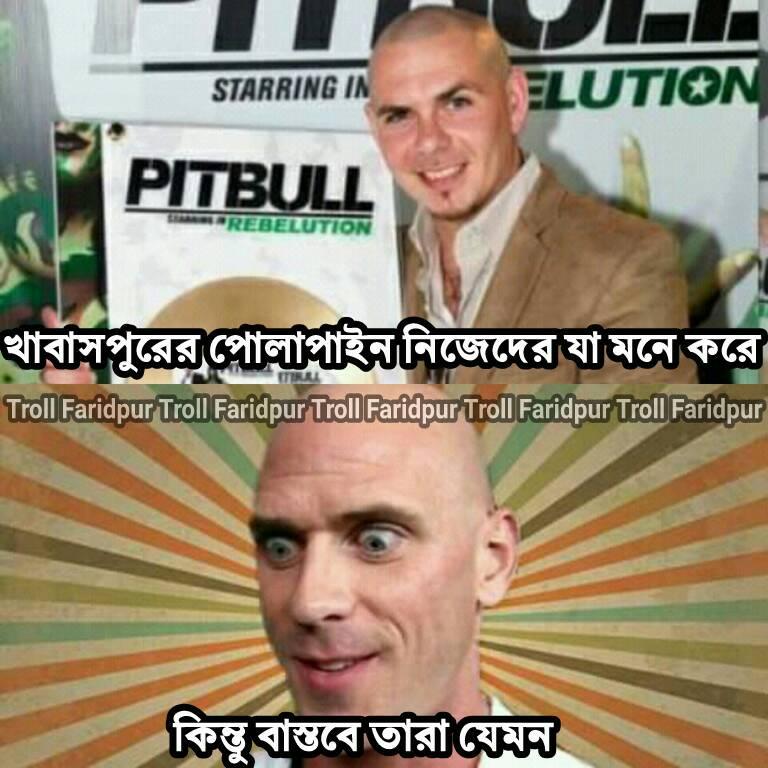
Caption: খাবাসপুরের পোলাপাইন নিজেদের যা মনে করে     কিন্তু বাস্তবে তারা যেমন
Label: hate